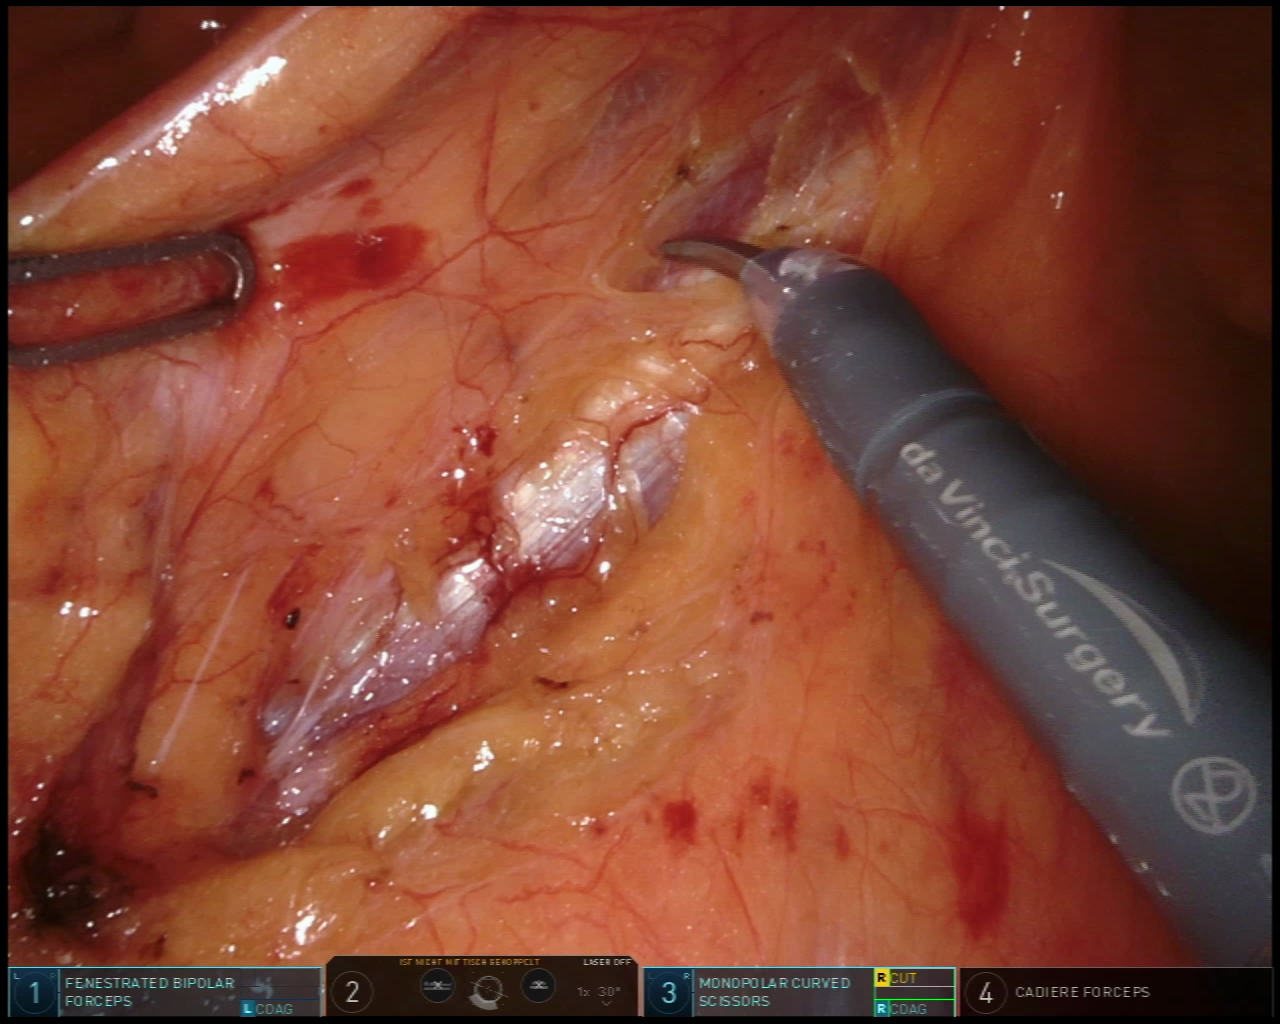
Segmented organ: ureter
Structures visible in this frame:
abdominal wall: no
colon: no
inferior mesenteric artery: no
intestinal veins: no
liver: no
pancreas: no
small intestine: no
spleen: no
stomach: no
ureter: yes
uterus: no
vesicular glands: no